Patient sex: M
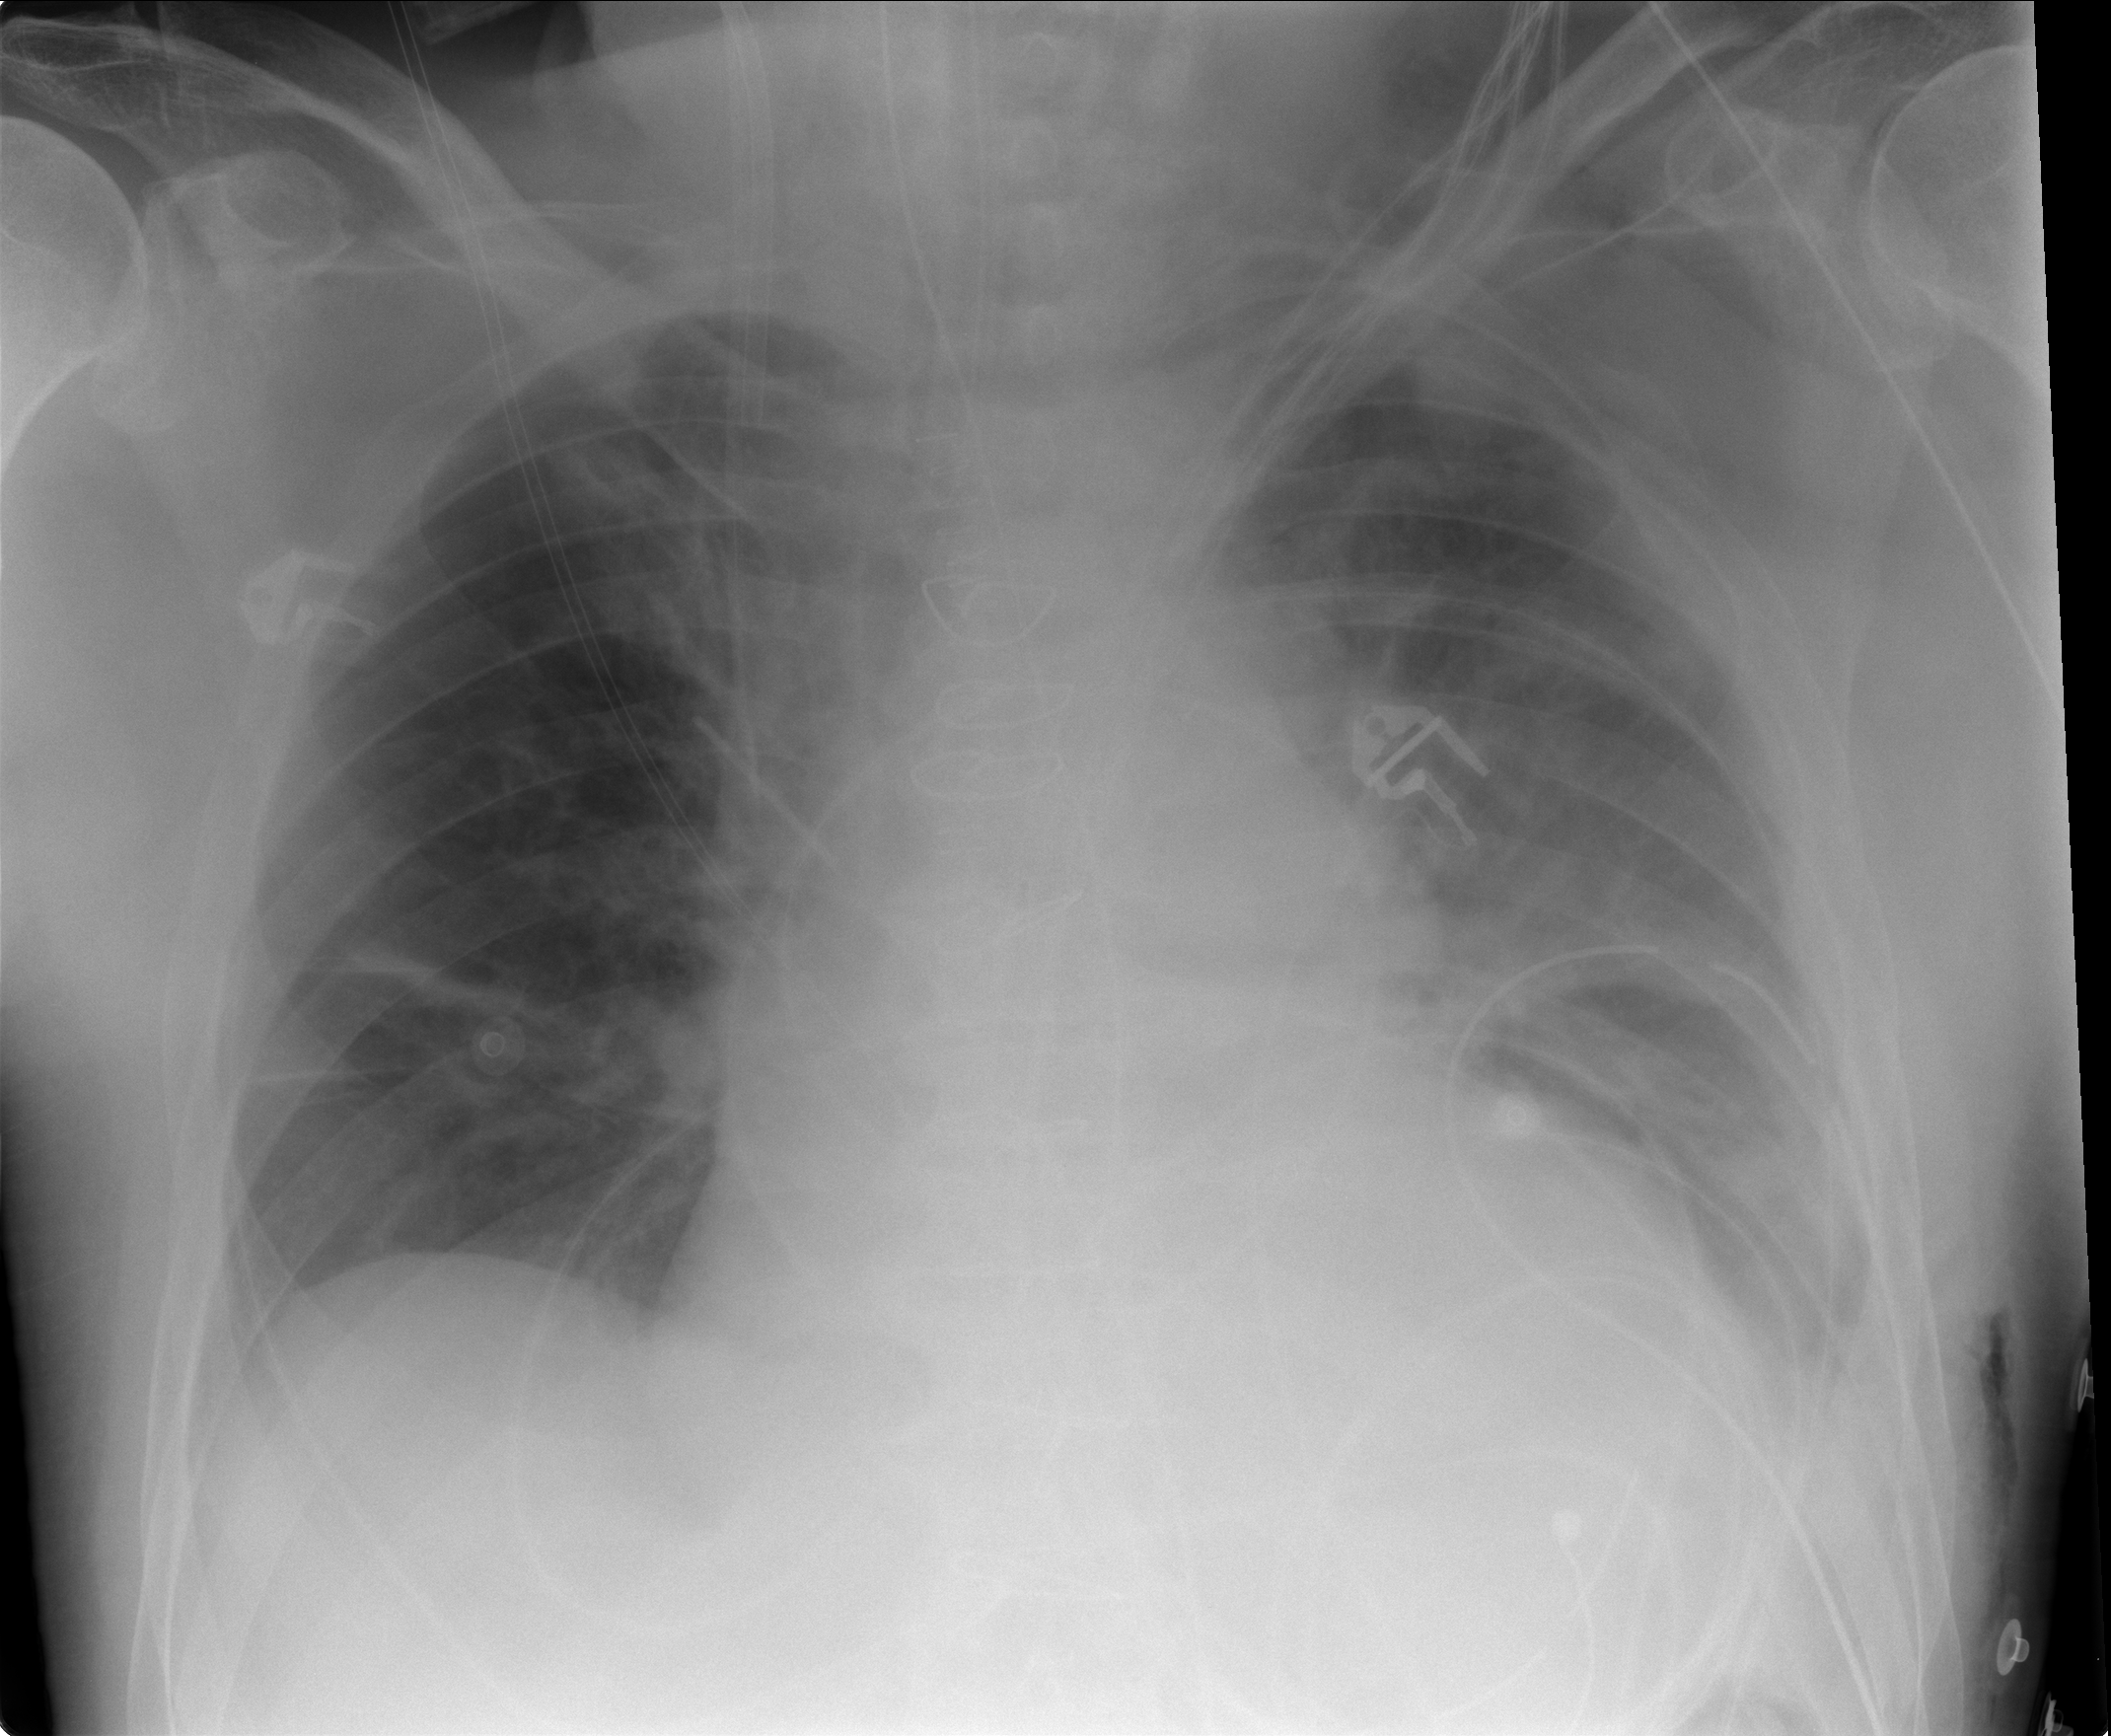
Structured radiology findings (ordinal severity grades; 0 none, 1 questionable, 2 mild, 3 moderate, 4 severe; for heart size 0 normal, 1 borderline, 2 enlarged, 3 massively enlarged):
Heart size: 1
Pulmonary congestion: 2
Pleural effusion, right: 0
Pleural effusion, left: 2
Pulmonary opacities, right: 0
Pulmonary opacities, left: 1
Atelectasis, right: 2
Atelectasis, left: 2